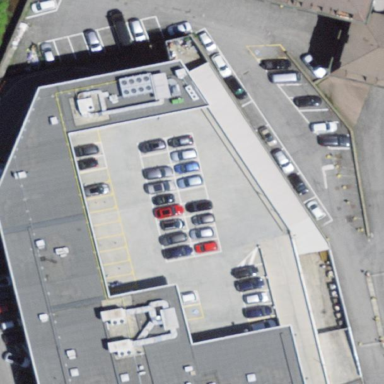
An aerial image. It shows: Commercial building with flat roof.